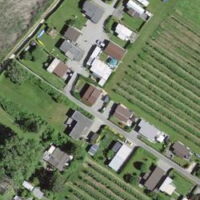
EUNIS habitat code: 53
Species observed at this site:
Corylus avellana
Acer campestre